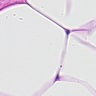
Metastatic tissue present: no